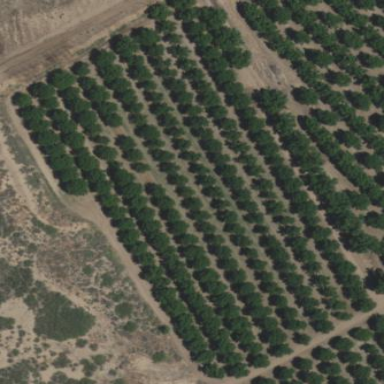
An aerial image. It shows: Orchard.